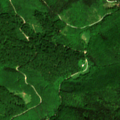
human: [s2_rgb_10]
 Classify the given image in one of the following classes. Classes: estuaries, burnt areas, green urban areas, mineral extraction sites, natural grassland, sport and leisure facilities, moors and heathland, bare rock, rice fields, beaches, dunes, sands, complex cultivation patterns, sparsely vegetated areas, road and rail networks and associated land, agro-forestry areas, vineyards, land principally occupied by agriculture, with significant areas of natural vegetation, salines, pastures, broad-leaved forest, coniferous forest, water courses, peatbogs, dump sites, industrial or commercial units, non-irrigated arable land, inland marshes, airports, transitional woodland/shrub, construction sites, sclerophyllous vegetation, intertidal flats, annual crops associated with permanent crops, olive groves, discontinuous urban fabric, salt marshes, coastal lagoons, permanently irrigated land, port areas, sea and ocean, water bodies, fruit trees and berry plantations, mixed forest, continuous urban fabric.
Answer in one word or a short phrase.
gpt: broad-leaved forest, mixed forest